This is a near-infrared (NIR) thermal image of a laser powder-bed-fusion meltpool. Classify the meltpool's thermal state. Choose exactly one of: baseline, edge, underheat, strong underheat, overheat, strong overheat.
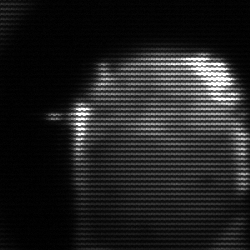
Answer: edge